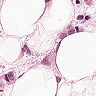
Metastatic tissue present: yes